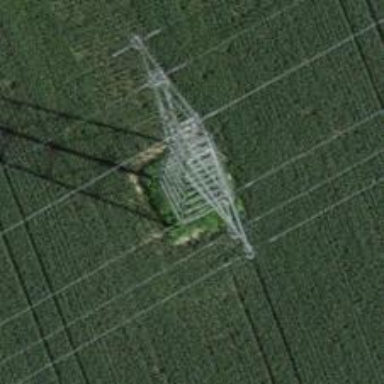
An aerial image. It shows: Lattice structure tower used for power transmission.